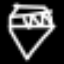
Label: diamond